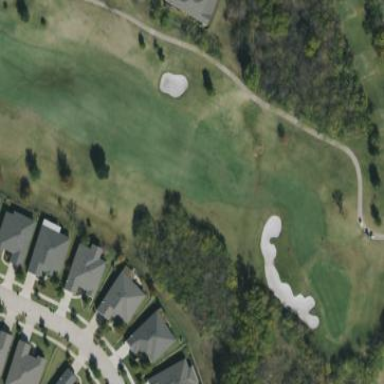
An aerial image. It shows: Scenic golf fairway.